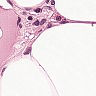
Metastatic tissue present: no